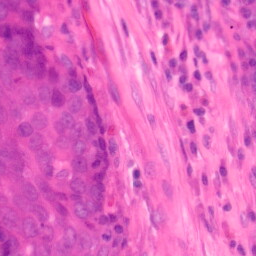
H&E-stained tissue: Colon